Question: I have this
'''
CreateWindowA("BUTTON", "Testing!", WS_CHILD | WS_VISIBLE | BS_AUTOCHECKBOX, 0, 0, 45, 20, hwnd, 0, 0, 0);
'''
and the checkbox text does not fit inside the checkbox size.

Can i somehow set the checkbox width after the text width?
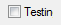
Answer: You need to use 'GetTextExtentPoint32' to get the size of the string, then you need to add the size of the checkbox itself by using 'GetSystemMetrics' with SM_CXMENUCHECK:
'''
HDC hDc = GetDC(hWnd);
HFONT hCurrentFont;
HFONT hNewFont = (HFONT)GetStockObject(SYSTEM_FONT); //Change this if you want to use a different font!
if(hCurrentFont = (HFONT)SelectObject(hDc, hNewFont))
{
SIZE stringSize;
if(GetTextExtentPoint32A(hDc, "Testing!", sizeof("Testing!"), &stringSize))
{
int totalWidth = stringSize.cx + GetSystemMetrics(SM_CXMENUCHECK);
int totalHeight = stringSize.cy;
CreateWindowA("BUTTON", "Testing!", WS_CHILD | WS_VISIBLE | BS_AUTOCHECKBOX,
0, 0, totalWidth, totalHeight, hWnd, 0, 0, 0);
}
else
{
//error! unable to get size
}
}
else
{
//error! unable to get font
}
hNewFont = (HFONT)SelectObject(hDc, hCurrentFont);
DeleteObject(hNewFont);
ReleaseDC(hWnd, hDc); //Release DC
'''